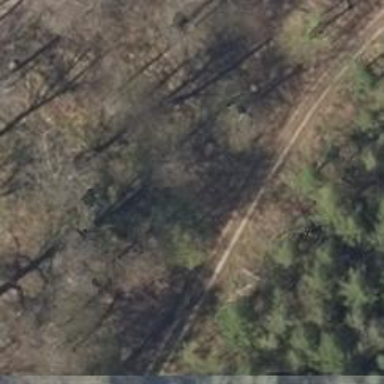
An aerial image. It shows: Dirt track road with grade3 tracktype.